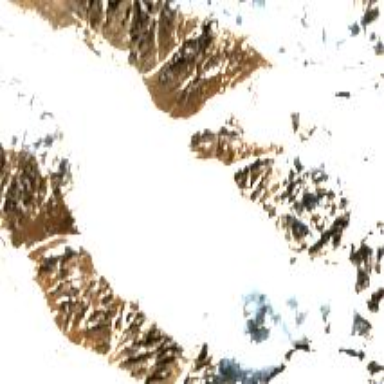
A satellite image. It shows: Stunning view of glacier.